Question: I'm trying to implement a time picker, in a text box. But the times are flowing outside of the box.
Does anyone know what the issue could be?
Inside my HTML file:
'''
<link rel="stylesheet" href="http://code.jquery.com/ui/1.10.3/themes/smoothness/jquery-ui.css" />
<script src="http://code.jquery.com/jquery-1.9.1.js"></script>
<script src="http://code.jquery.com/ui/1.10.3/jquery-ui.js"></script>
<script type="text/javascript" src="jquery.timepicker.js"></script>
<script>
$(function() { $('#time_picker').timepicker({ 'step': 15 }); });
</script>
'''
...
'''
<label> Departure Time: </label>
<input type="text" id="time_picker" name="depart_time"> <br>
'''

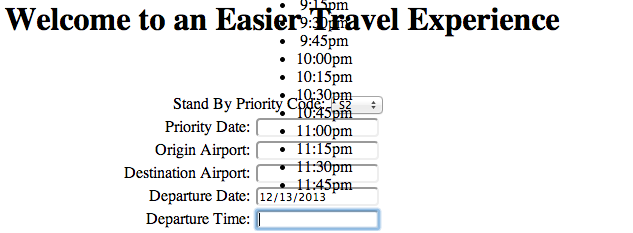
Answer: This will work fine
'''
<link href="jquery-ui.css" rel="stylesheet" />
<link href="jquery.timepicker.css" rel="stylesheet" />
<script src="jquery-1.9.1.js"></script>
<script src="jquery-ui.js"></script>
<script src="jquery.timepicker.js"></script>
<script type="text/javascript">
$(document).ready(function () {
$('#time_picker').timepicker();
});
</script>
'''